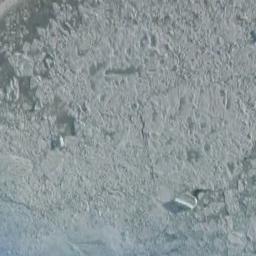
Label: sea_ice